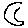
Label: moon